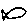
Label: fish